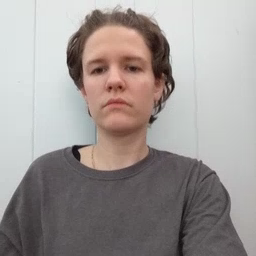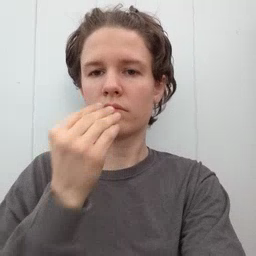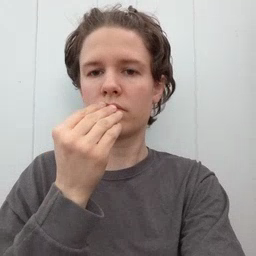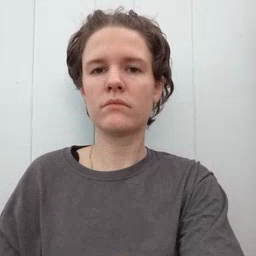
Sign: food